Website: walmart
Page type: account-selection
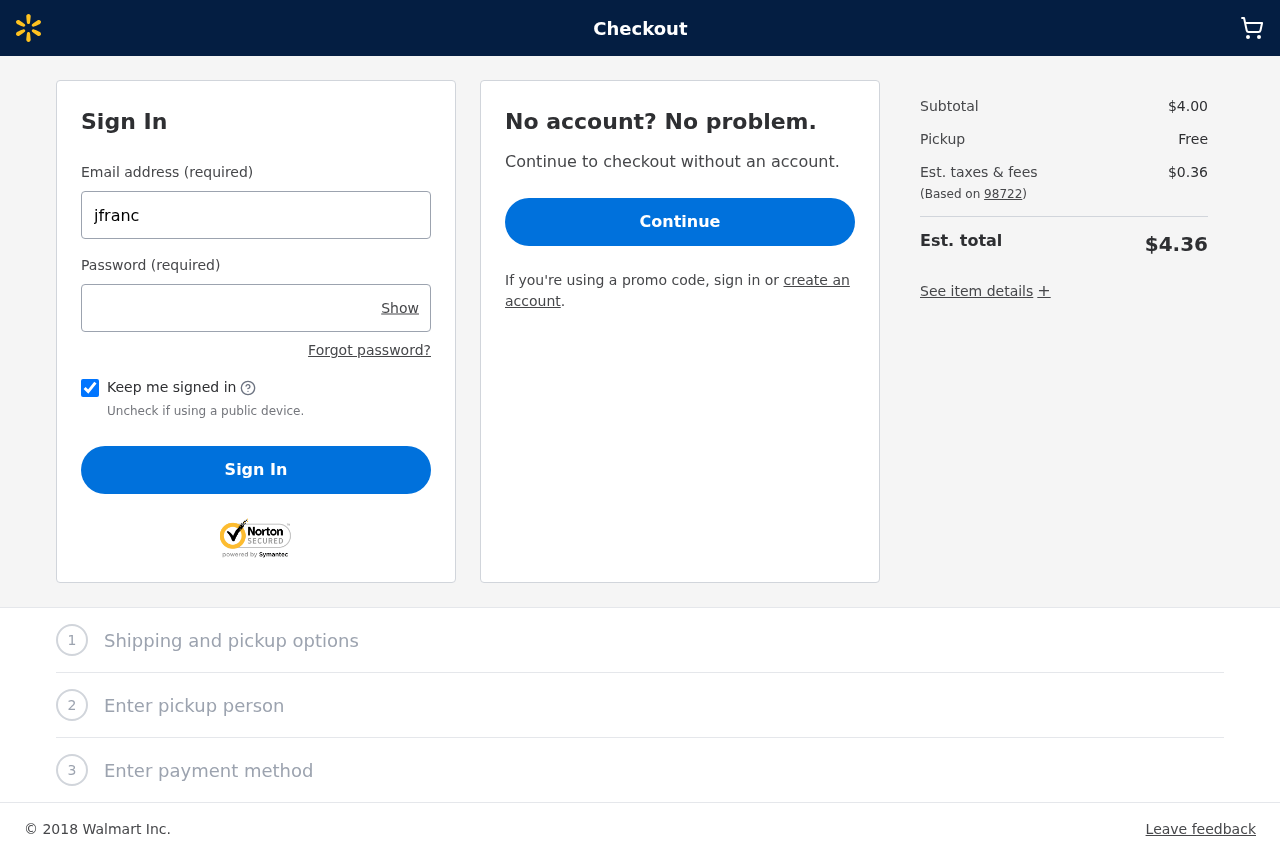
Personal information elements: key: PII_LOGIN_USERNAME
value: jfrancis426
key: PII_POSTCODE
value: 98722
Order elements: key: ORDER_SUBTOTAL
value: $4.00
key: ORDER_TAX
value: $0.36
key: ORDER_TOTAL
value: $4.36